Question: I am trying to convert PSD to HTML/CSS template.
Here is my code right now :
'''
<div class="col-md-3">
<div class="block-main">
<div class="block-title">
<h4>SUBSCRIBE NOW</h4>
</div>
</div>
</div>
'''

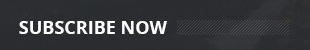
Answer: Use a pseudo-element and flexbox
'''
h4 {
display: flex;
}
h4::after {
content: '';
background: repeating-linear-gradient(
-45deg,
gray,
gray 6px,
black 6px,
black 12px
);
flex:1;
margin-left: 1em; /* for spacing only */
}
'''
'''
<h4>SUBSCRIBE NOW</h4>
'''